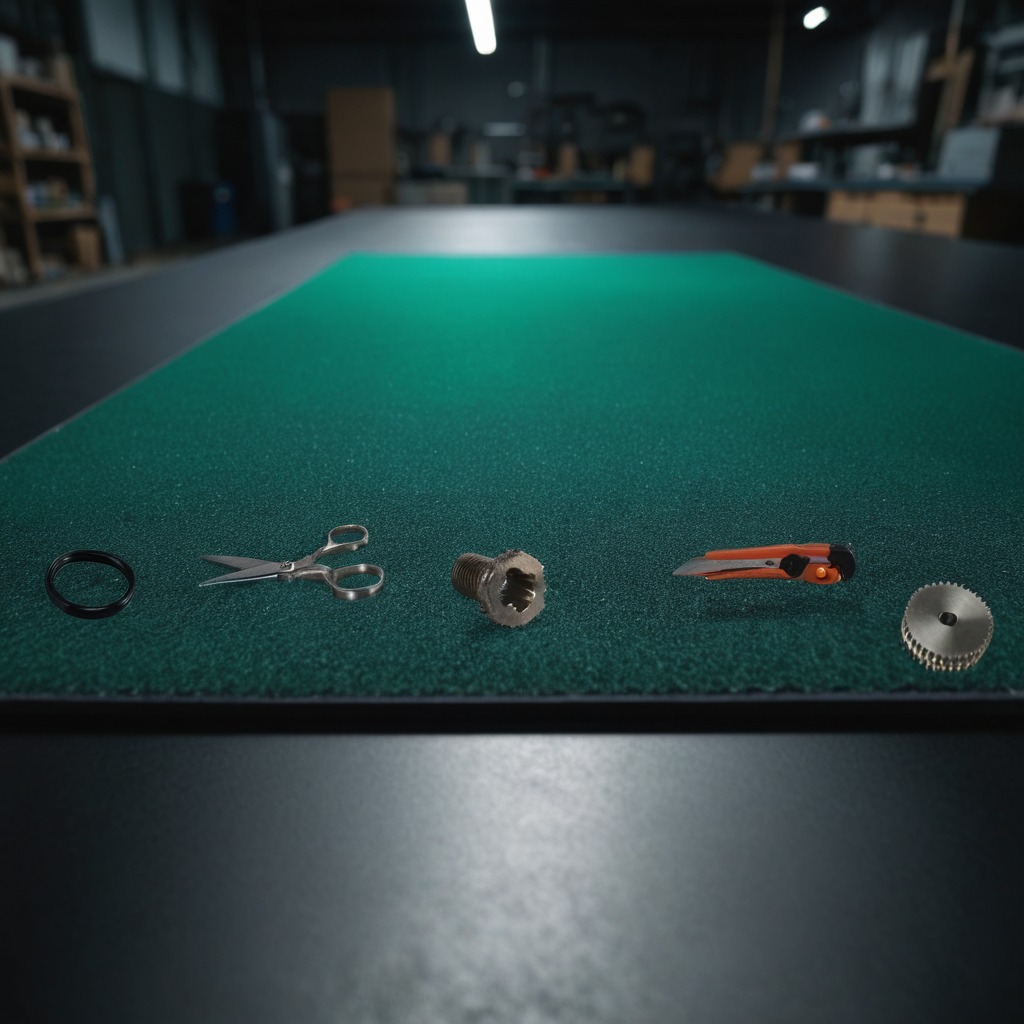
A rubber Oring, a steel gear with teeth, a utility knife, a metal machine screw, and a pair of scissors are lying on the clean granite tabletop covered with a green rubber mat inside a workshop at night.